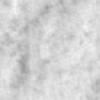
Label: no_change